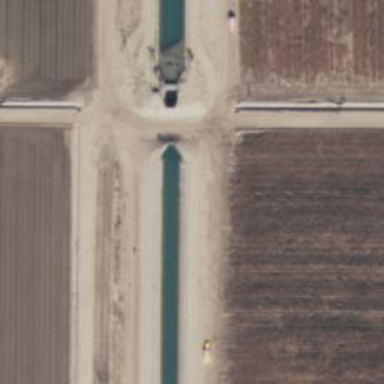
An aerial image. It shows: Culvert tunnel for irrigation canal.